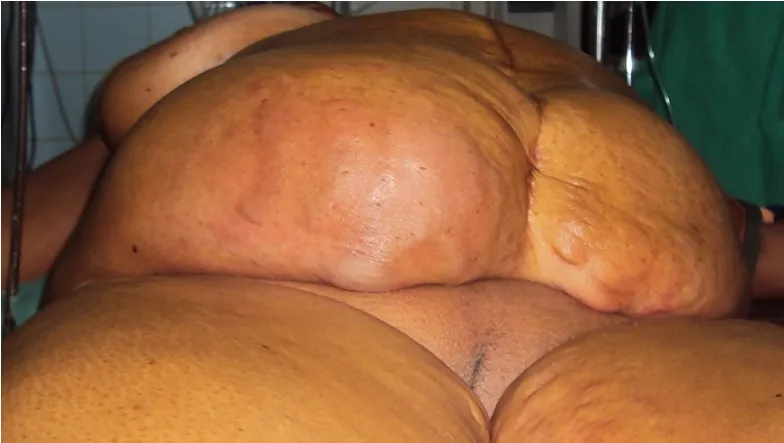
A pre-operative view of the abdomen of our patient showing the massive abdominal distension localized to the right side.
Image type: medical_photograph (other_medical_photograph)